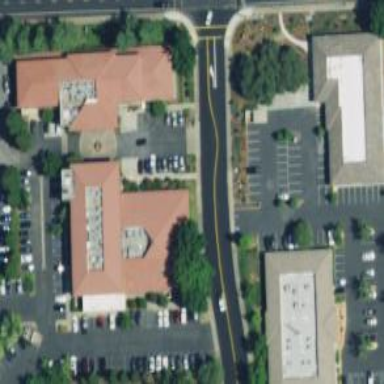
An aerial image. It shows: Healthcare clinic.